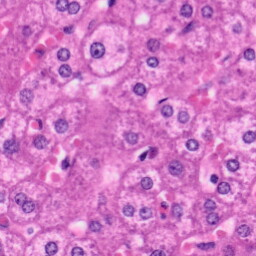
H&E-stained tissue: Liver